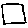
Label: square